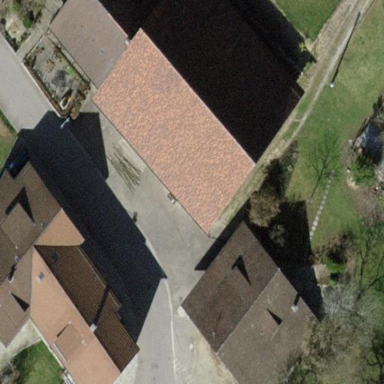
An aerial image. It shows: Farm building with gabled roof.